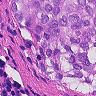
Metastatic tissue present: yes